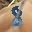
Label: 8